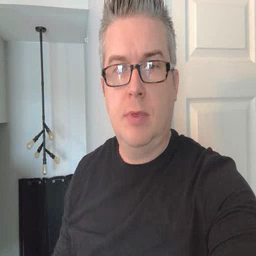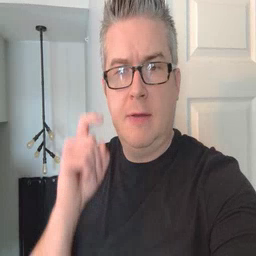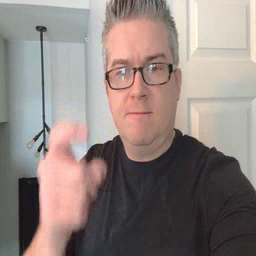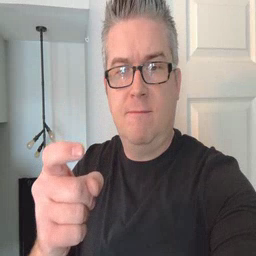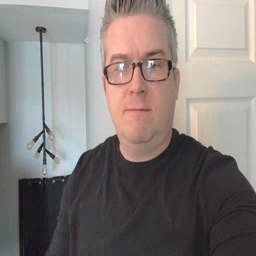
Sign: gift